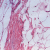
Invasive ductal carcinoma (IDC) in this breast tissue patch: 0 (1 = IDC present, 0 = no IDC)